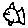
Label: fish